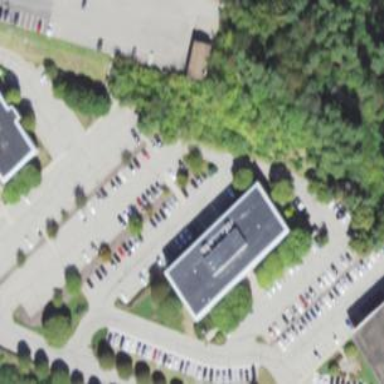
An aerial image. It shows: Commercial building.